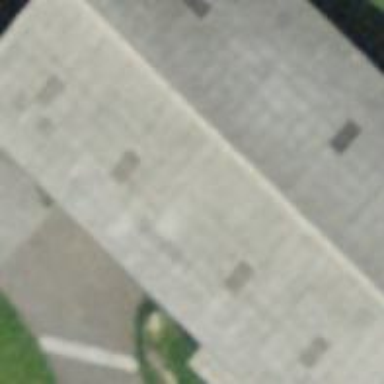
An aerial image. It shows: Simple house.